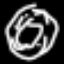
Label: donut